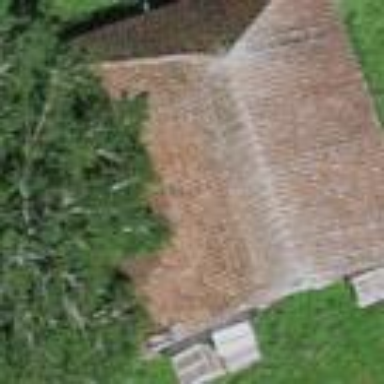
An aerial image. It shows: Rural barn.